Field crop: maize
Growth stage: 2
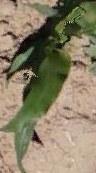
Species: maize